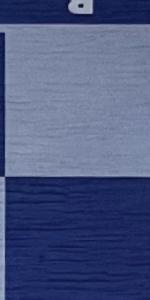
Label: Empty